Question: I have reached till chapter 4 of the Mozilla Django tutorial, but then I met with this error. I followed everything as it said but it is giving me this error when I tried to open the model from the admin panel :
> AttributeError at /admin/catalog/bookinstance/ 'NoneType' object has
no attribute 'id'
Here is my code, ( I've highlighted the part where the error occurs) :
'''
from django.db import models
from django.core.urlresolvers import reverse
class Book(models.Model):
"""
Model representing a book (but not a specific copy of a book).
"""
title = models.CharField(max_length=200)
author = models.ForeignKey('Author', on_delete=models.SET_NULL, null=True)
# Foreign Key used because book can only have one author, but authors can have multiple books
# Author as a string rather than object because it hasn't been declared yet in file.
summary = models.TextField(max_length=1000, help_text="Enter a brief description of the book")
isbn = models.CharField('ISBN',max_length=13, help_text='13 Character <a href="https://www.isbn-international.org/content/what-isbn">ISBN number</a>')
genre = models.ManyToManyField(Genre, help_text="Select a genre for this book")
# ManyToManyField used because Subject can contain many books. Books can cover many subjects.
# Subject declared as an object because it has already been defined.
def display_genre(self):
"""
Creates a string for the Genre. This is required to display genre in Admin.
"""
return ', '.join([ genre.name for genre in self.genre.all()[:3] ])
display_genre.short_description = 'Genre'
def get_absolute_url(self):
"""
Returns the url to access a particular book instance.
"""
return reverse('book-detail', args=[str(self.id)])
def __str__(self):
"""
String for representing the Model object.
"""
return self.title
import uuid # Required for unique book instances
class BookInstance(models.Model):
"""
Model representing a specific copy of a book (i.e. that can be borrowed from the library).
"""
id = models.UUIDField(primary_key=True, default=uuid.uuid4, help_text="Unique ID for this particular book across whole library")
book = models.ForeignKey(Book, on_delete=models.SET_NULL, null=True)
imprint = models.CharField(max_length=200)
due_back = models.DateField(null=True, blank=True)
LOAN_STATUS = (
('d', 'Maintenance'),
('o', 'On loan'),
('a', 'Available'),
('r', 'Reserved'),
)
status = models.CharField(max_length=1, choices=LOAN_STATUS, blank=True, default='d', help_text='Book availability')
class Meta:
ordering = ["due_back"]
def __str__(self):
"""
String for representing the Model object
"""
***return '%s (%s)' %(self.id,self.book.title)***
'''
Any help would be appreciated!
EDIT : HERE IS THE COMPLETE ERROR

EDIT: fixed it
I replaced it with
'''
return str('%s (%s)'% (self.id, self.book.title))
'''
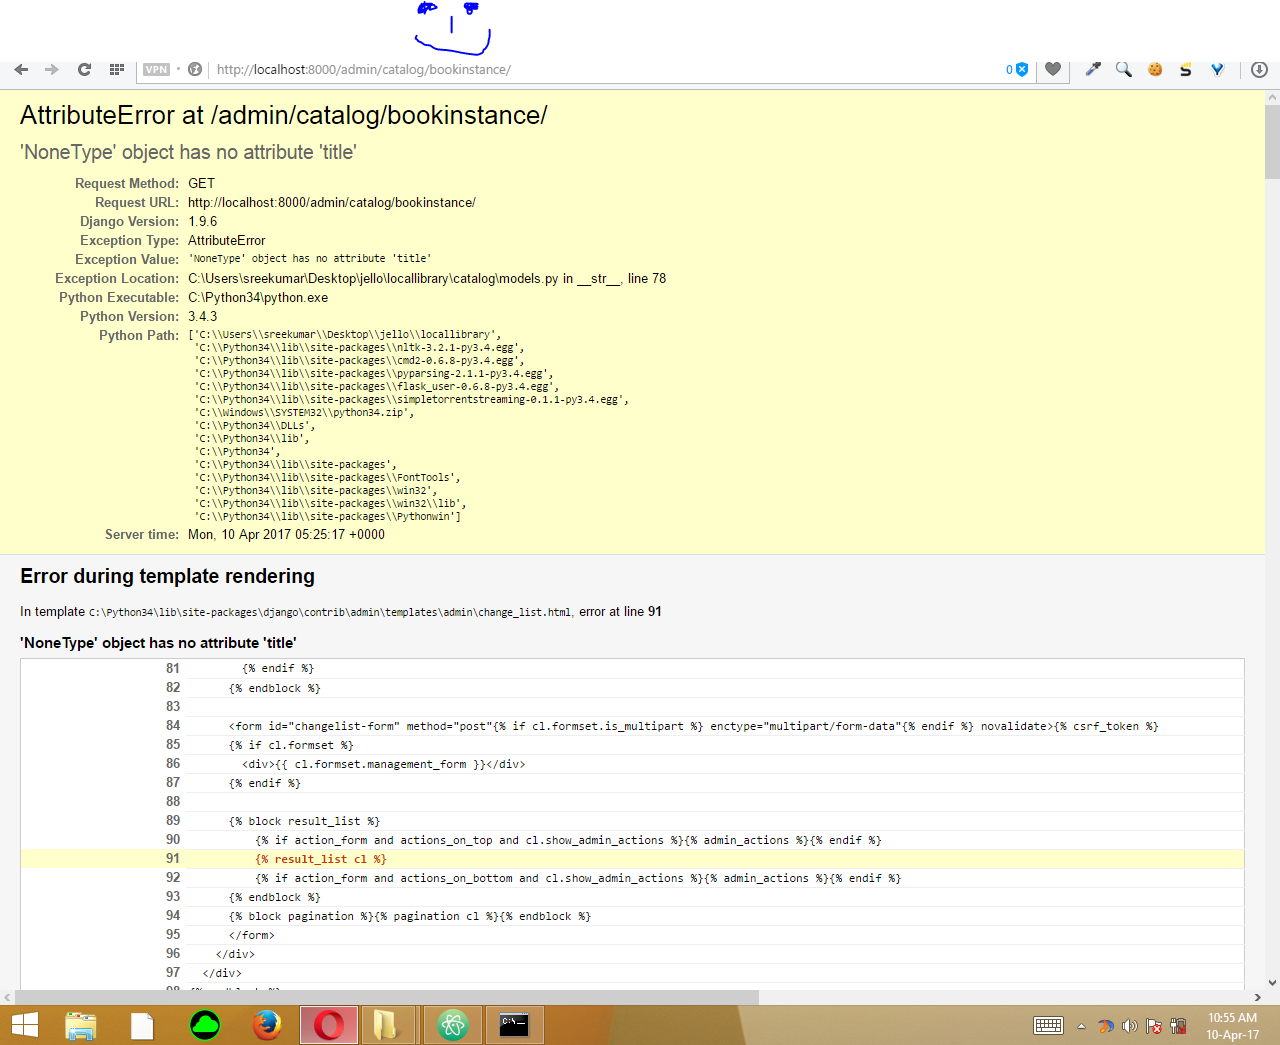
Answer: 'book = models.ForeignKey(Book, on_delete=models.SET_NULL, null=True)' here you have added 'null=True' and in the '__str__' method you are adding 'self.book.title', Assuming if 'self.book' is None, so it will fail to get 'self.book.title'.
And also you are misssing '(' closing parenthesis here 'return '%s (%s)' %(self.id,self.book.title)'
Add a if condition to check if 'self.book' is not None.
'''
def __str__(self):
"""
String for representing the Model object
"""
if self.book:
return '%s (%s)' %(self.id, self.book.title))
else:
return '%s (%s)' %(self.id, self.imprint)) # add some other value that you want here
'''